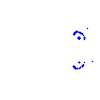
Particle: proton